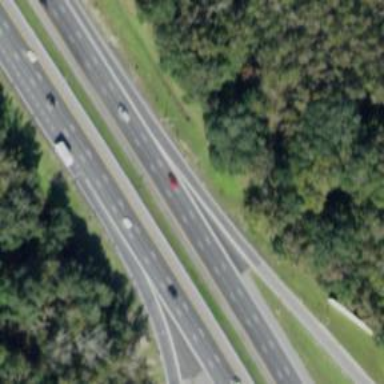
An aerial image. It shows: Motorway junction.